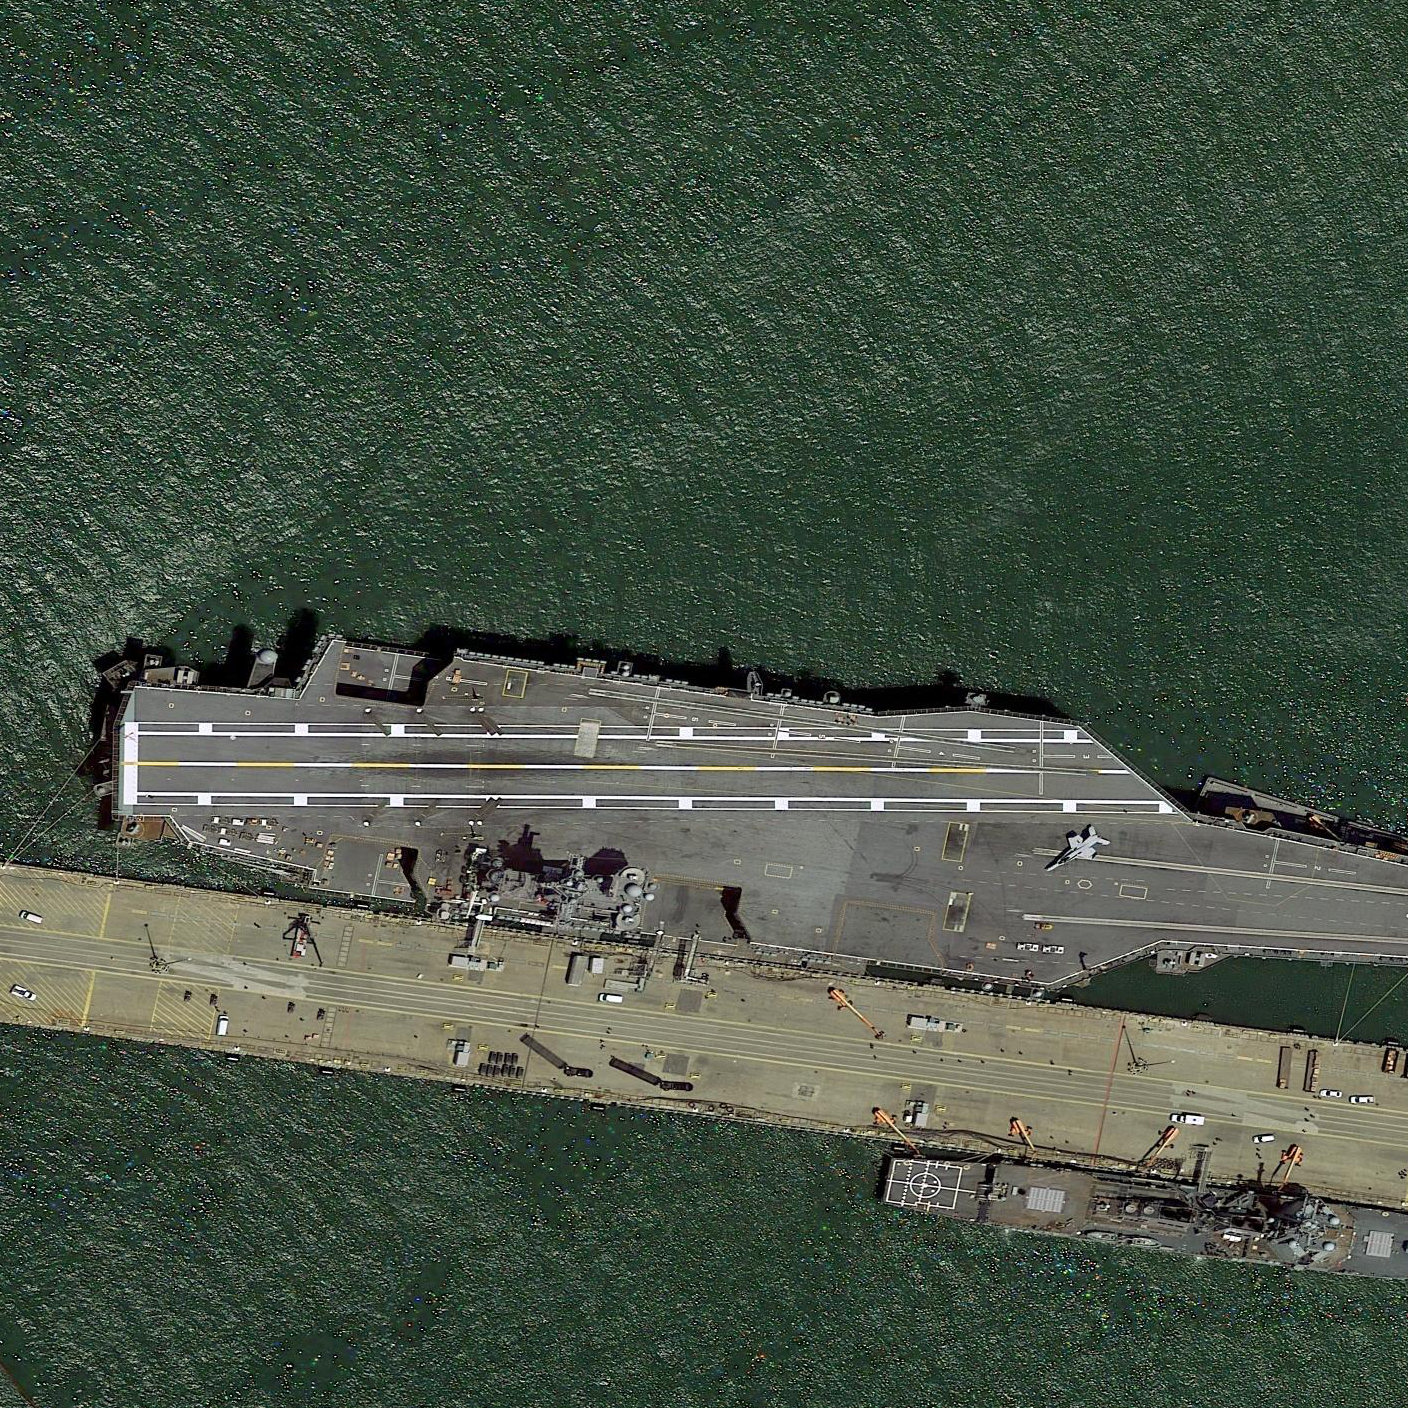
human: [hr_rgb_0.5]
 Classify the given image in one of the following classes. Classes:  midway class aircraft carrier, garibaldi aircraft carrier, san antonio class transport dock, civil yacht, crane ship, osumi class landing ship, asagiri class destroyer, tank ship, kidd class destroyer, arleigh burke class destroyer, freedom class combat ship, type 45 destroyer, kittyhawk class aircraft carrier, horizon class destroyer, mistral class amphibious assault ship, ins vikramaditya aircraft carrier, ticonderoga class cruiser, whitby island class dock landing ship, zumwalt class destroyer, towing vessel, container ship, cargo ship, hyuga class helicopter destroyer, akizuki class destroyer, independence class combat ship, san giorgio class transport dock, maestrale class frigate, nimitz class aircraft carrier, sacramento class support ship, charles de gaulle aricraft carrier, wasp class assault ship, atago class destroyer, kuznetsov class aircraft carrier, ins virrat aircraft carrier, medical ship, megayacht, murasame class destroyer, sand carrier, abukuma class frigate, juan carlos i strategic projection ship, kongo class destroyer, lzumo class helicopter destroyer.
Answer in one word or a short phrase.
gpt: Nimitz class aircraft carrier